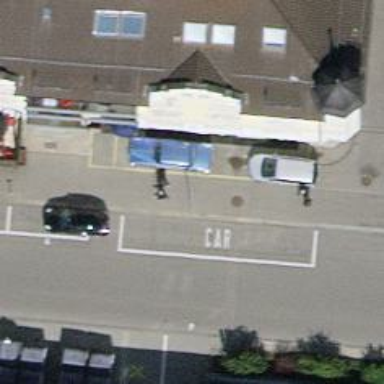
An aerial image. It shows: Bus station.